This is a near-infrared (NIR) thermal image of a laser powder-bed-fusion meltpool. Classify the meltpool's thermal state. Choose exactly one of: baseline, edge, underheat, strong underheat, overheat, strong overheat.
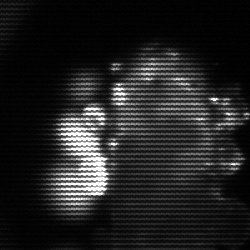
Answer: strong underheat